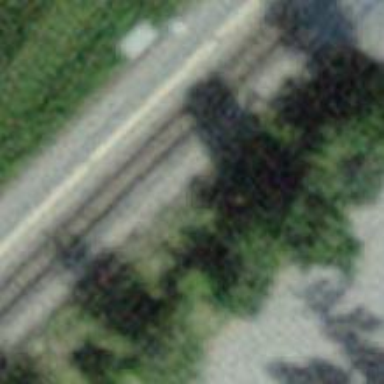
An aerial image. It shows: Stop position for public transport at railway stop.